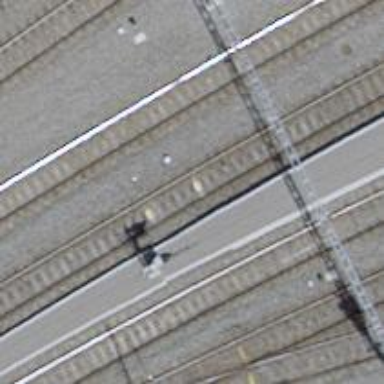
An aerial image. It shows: Railway signal.